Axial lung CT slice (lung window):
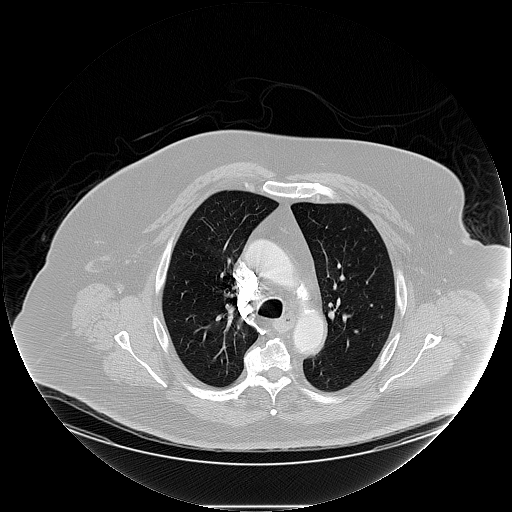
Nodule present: no